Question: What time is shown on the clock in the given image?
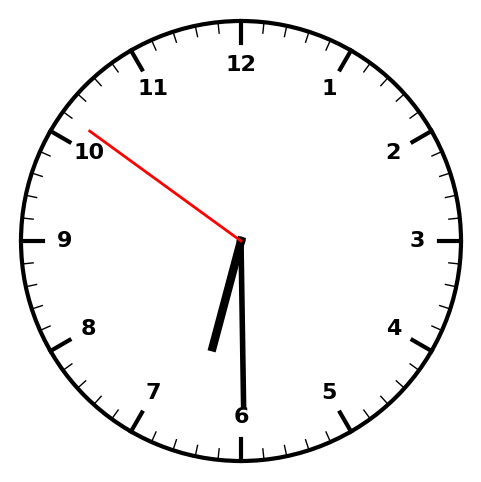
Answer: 06:29:51